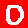
Digit: 0